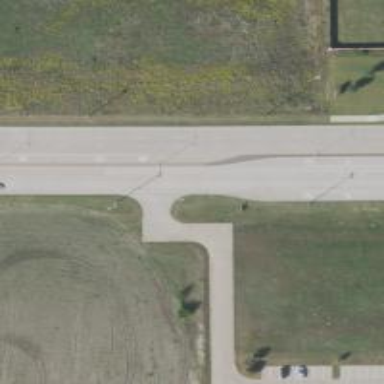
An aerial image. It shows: Secondary road.